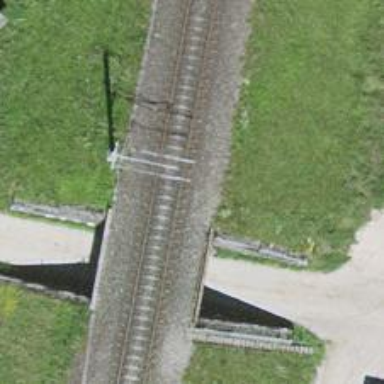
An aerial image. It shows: Single railway track with electrification through contact line.